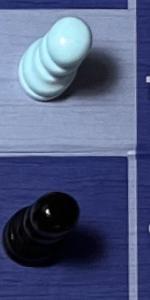
Label: Pawn_Black